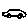
Label: car